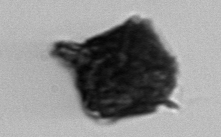
Label: Gonyaulax